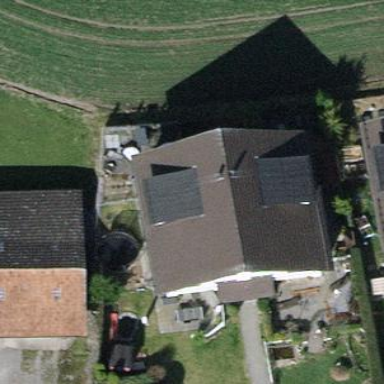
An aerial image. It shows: Semidetached house.